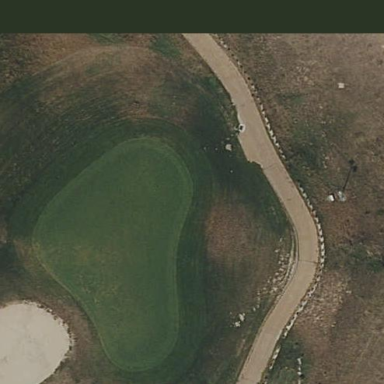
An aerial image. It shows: Golf green.